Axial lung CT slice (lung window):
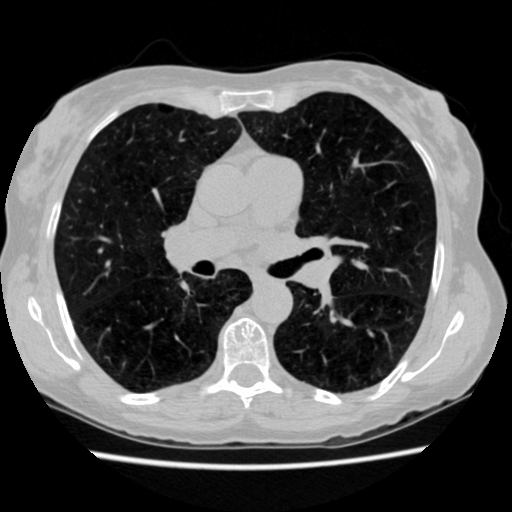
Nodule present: no